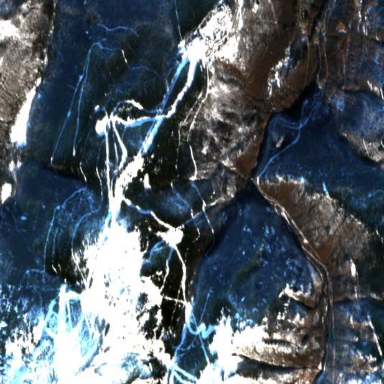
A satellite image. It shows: Area designated for winter sports.